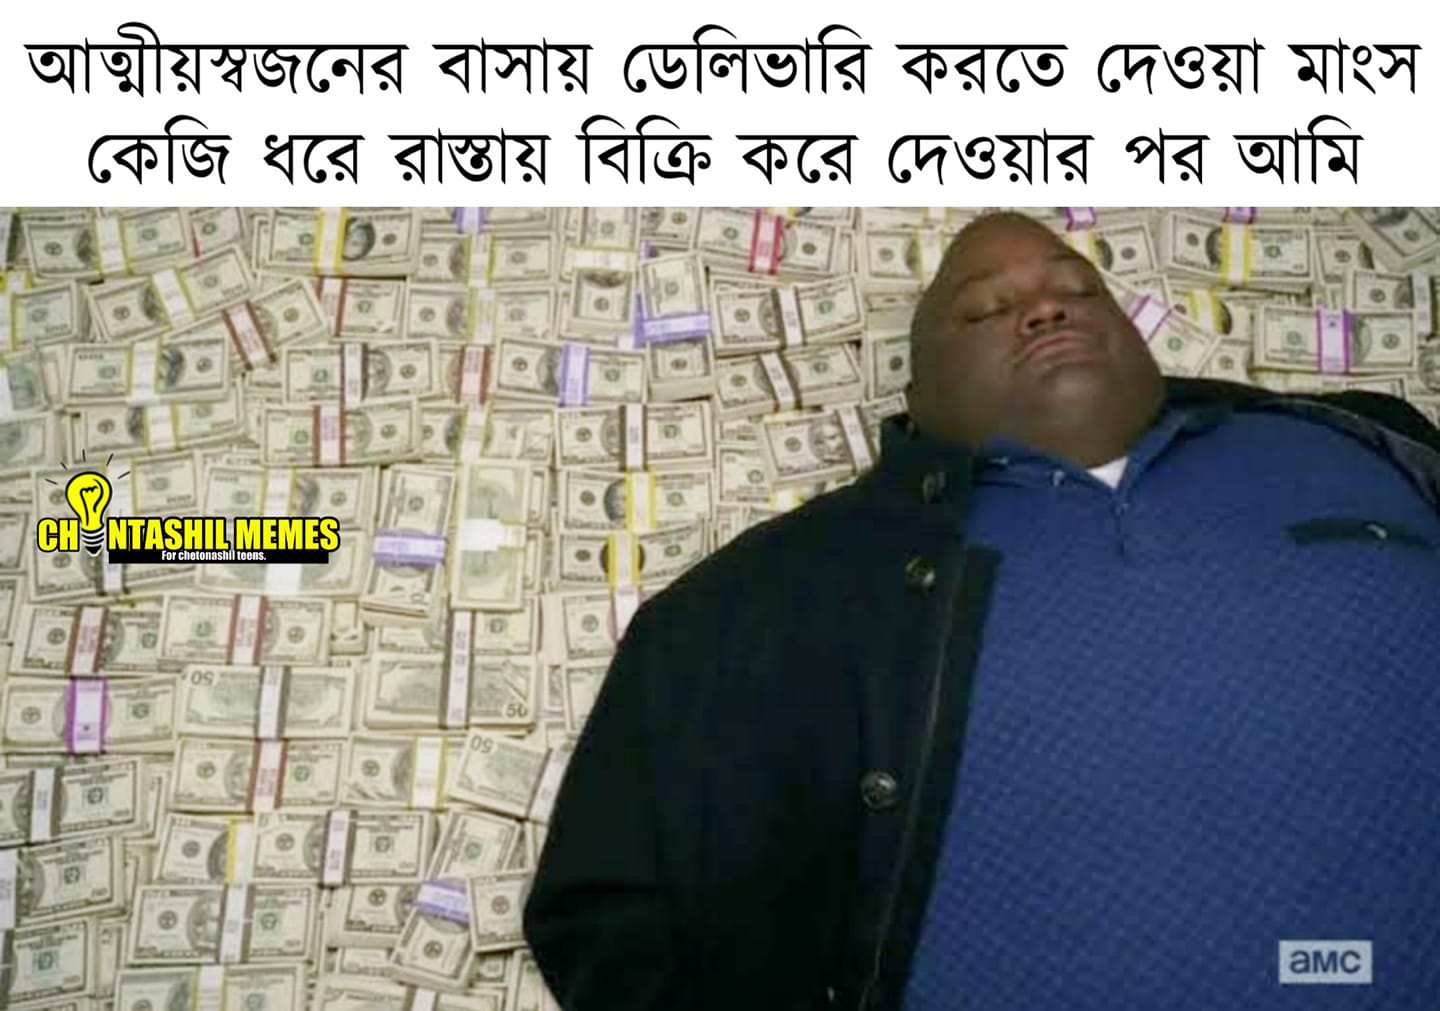
Caption: আত্মীয়স্বজনের বাসায় ডেলিভারি করতে দেওয়া মাংস কেজি ধরে রাস্তায় বিক্রি করে দেওয়ার পর আমি
Label: non-hate